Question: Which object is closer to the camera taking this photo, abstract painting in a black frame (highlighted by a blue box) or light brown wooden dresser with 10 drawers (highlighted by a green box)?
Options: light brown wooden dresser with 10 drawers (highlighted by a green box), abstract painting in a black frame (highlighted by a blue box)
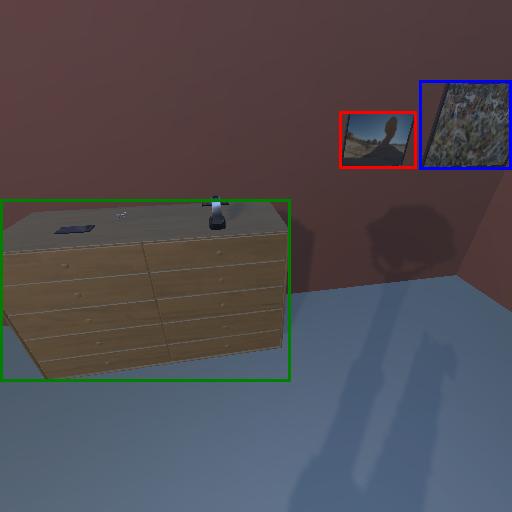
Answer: light brown wooden dresser with 10 drawers (highlighted by a green box)